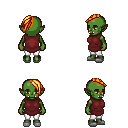
a pixel art fantasy rpg character, female body template, orc, green skin, maroon tunic, white pants, light blonde long mohawk hairstyle, white slippers, four views (front, back, left, right), 2x2 character sprite sheet, small pixel art, hard edges, no anti-aliasing